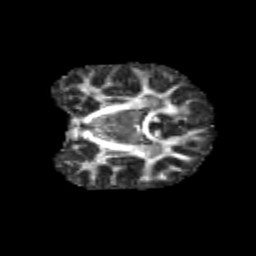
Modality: FA
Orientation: coronal
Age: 11
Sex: female
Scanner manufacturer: siemens
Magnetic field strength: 3 T
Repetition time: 3.8 s
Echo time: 0.07 s